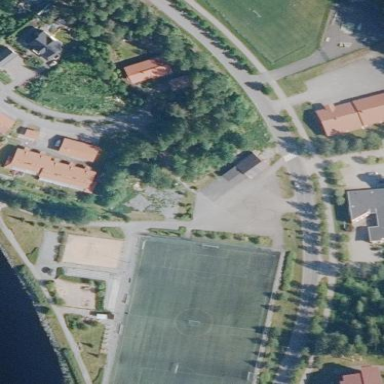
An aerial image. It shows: Sports centre in the leisure land.